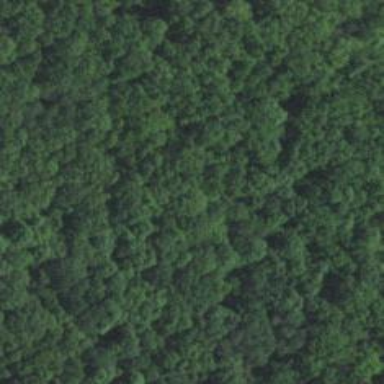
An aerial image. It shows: Mixed woodland with variety of leaf types and cycles.